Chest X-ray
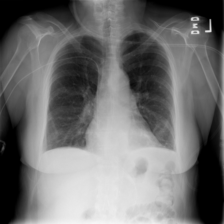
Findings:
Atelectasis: positive
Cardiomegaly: negative
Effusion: positive
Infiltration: negative
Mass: negative
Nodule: negative
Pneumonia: negative
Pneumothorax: negative
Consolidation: negative
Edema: negative
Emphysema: negative
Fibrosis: negative
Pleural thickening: negative
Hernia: negative